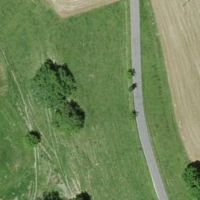
EUNIS habitat code: 52
Species observed at this site:
Juglans regia